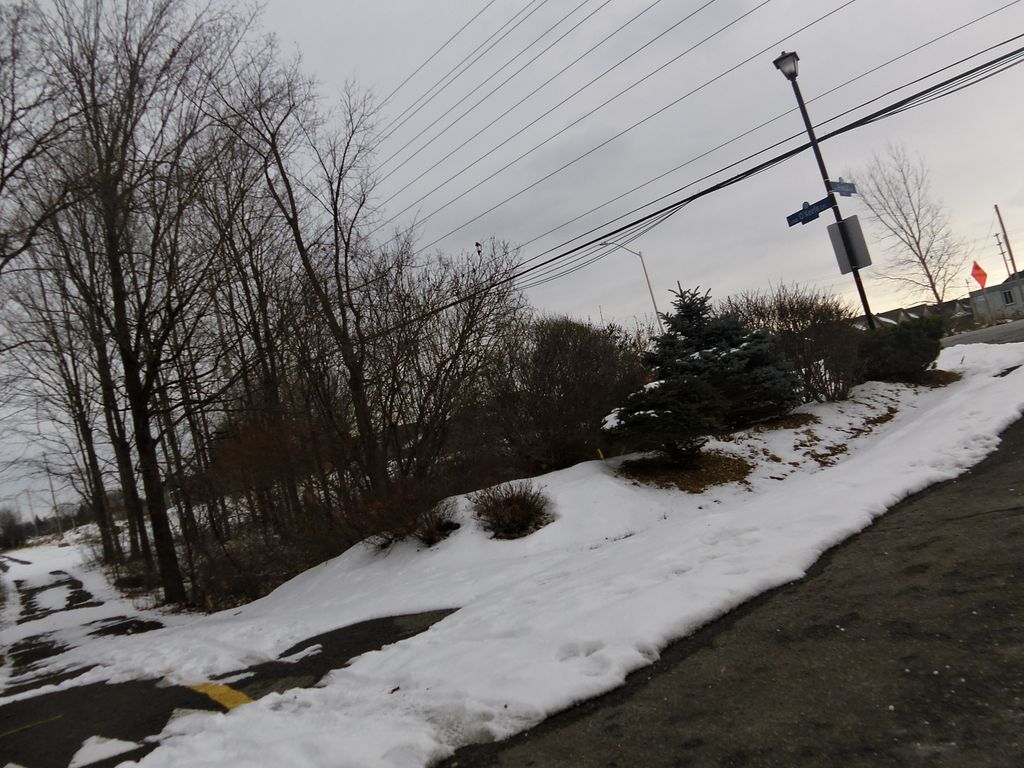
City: ottawa-gatineau